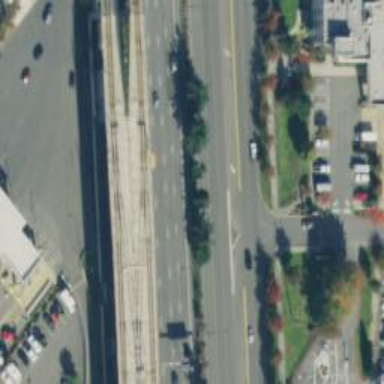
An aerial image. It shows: Primary link highway with asphalt surface.